Field crop: tomato
Growth stage: 1
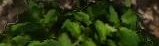
Species: tomato